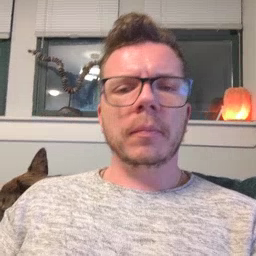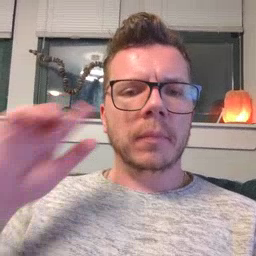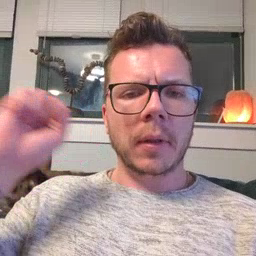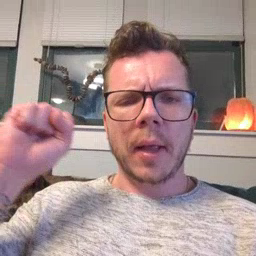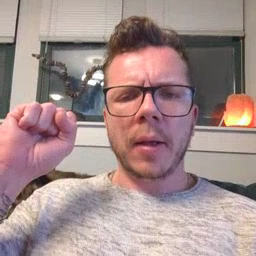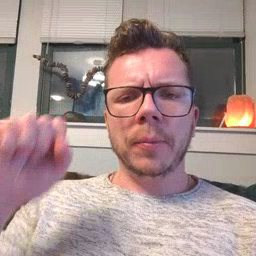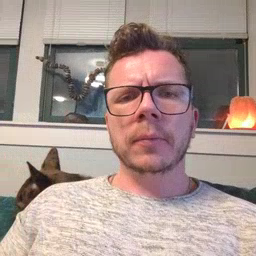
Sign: loud